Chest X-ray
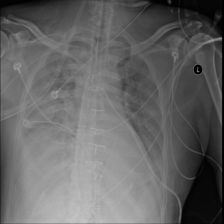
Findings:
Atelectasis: negative
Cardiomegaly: negative
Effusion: positive
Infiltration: negative
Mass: negative
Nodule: negative
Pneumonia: negative
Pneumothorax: negative
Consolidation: negative
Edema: negative
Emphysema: negative
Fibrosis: negative
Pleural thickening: negative
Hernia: negative